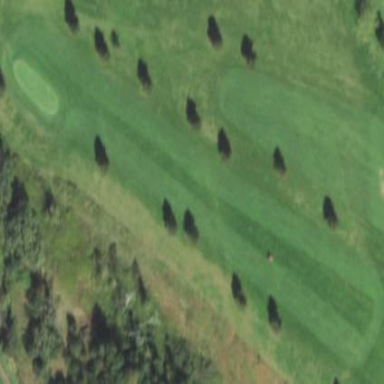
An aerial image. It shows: Golf fairway in the image.